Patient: sex F, age 76
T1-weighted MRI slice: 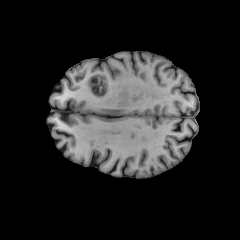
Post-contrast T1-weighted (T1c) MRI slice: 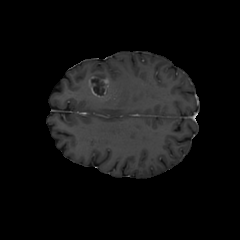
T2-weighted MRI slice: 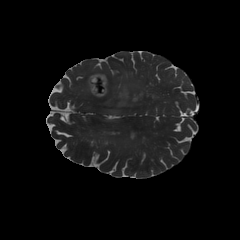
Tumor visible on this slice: yes
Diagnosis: Glioblastoma, IDH-wildtype
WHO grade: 4